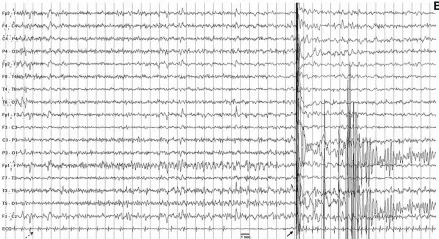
(A) Ictal asystole. On ictal EEG recording note the diffuse electrodecrement followed by buildup of rhythmic 4-6 Hz sharp activity more evident in the left temporal regions. On ECG, there is a progressive slowing of heart followed by asystole of 8 s. The dashed arrow indicates seizure onset, while the full arrow indicates the artifact due to the patient's fall from standing position.
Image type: electrography (eeg)